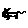
Label: cat